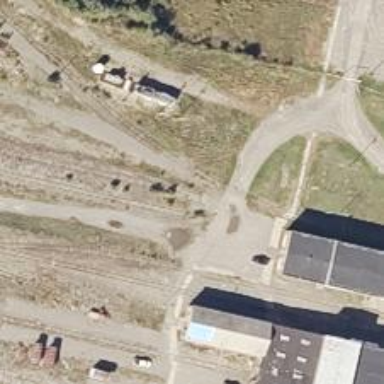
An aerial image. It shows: Abandoned railway yard is depicted.